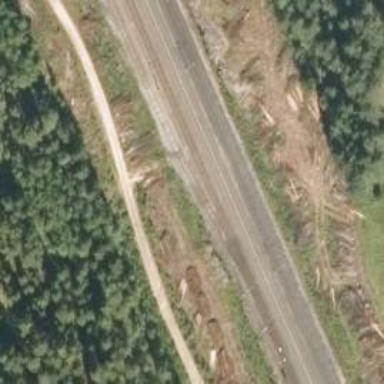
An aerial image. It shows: Wedge used for railway derailment.